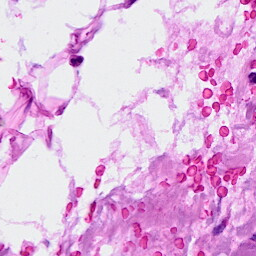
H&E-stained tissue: Breast